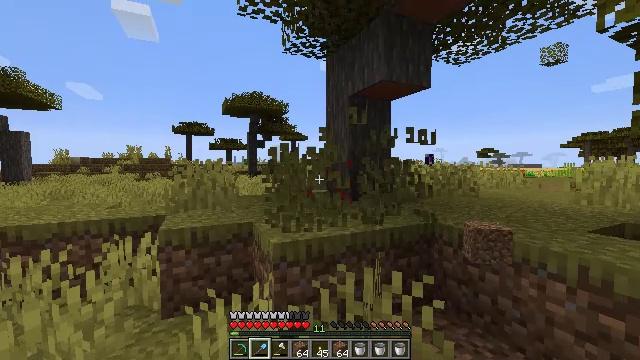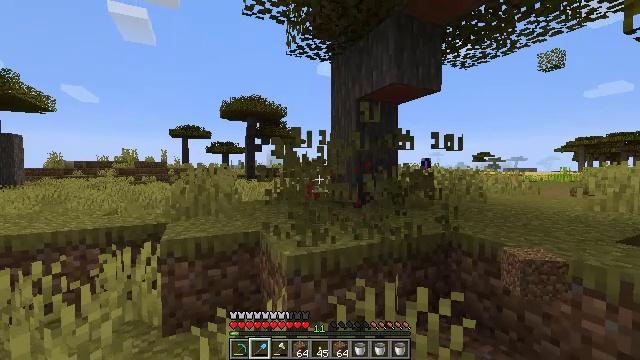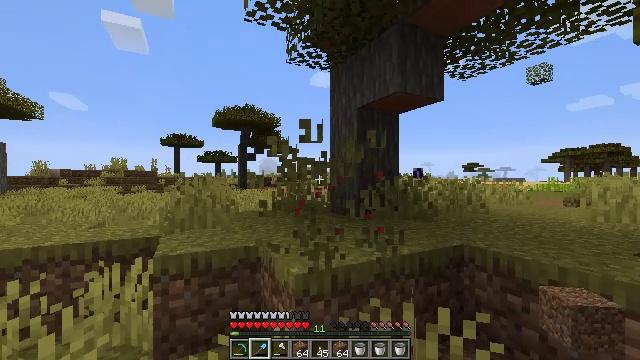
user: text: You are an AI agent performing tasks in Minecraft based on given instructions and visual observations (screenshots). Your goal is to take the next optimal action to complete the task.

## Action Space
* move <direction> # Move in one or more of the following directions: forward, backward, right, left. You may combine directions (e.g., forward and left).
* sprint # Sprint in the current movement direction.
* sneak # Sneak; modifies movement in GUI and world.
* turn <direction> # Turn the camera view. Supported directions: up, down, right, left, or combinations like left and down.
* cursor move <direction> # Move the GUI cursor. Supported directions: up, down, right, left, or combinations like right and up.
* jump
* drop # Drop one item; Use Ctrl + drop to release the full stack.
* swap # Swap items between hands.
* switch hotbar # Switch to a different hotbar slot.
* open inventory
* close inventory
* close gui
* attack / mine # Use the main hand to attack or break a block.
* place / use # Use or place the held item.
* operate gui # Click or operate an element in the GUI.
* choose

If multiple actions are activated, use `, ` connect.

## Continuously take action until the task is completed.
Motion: motion action
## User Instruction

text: Mine the poppy flower.
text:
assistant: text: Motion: move forward and move left, attack / mine
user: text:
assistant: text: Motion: move forward and move left, turn right and up, attack / mine
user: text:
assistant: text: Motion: attack / mine